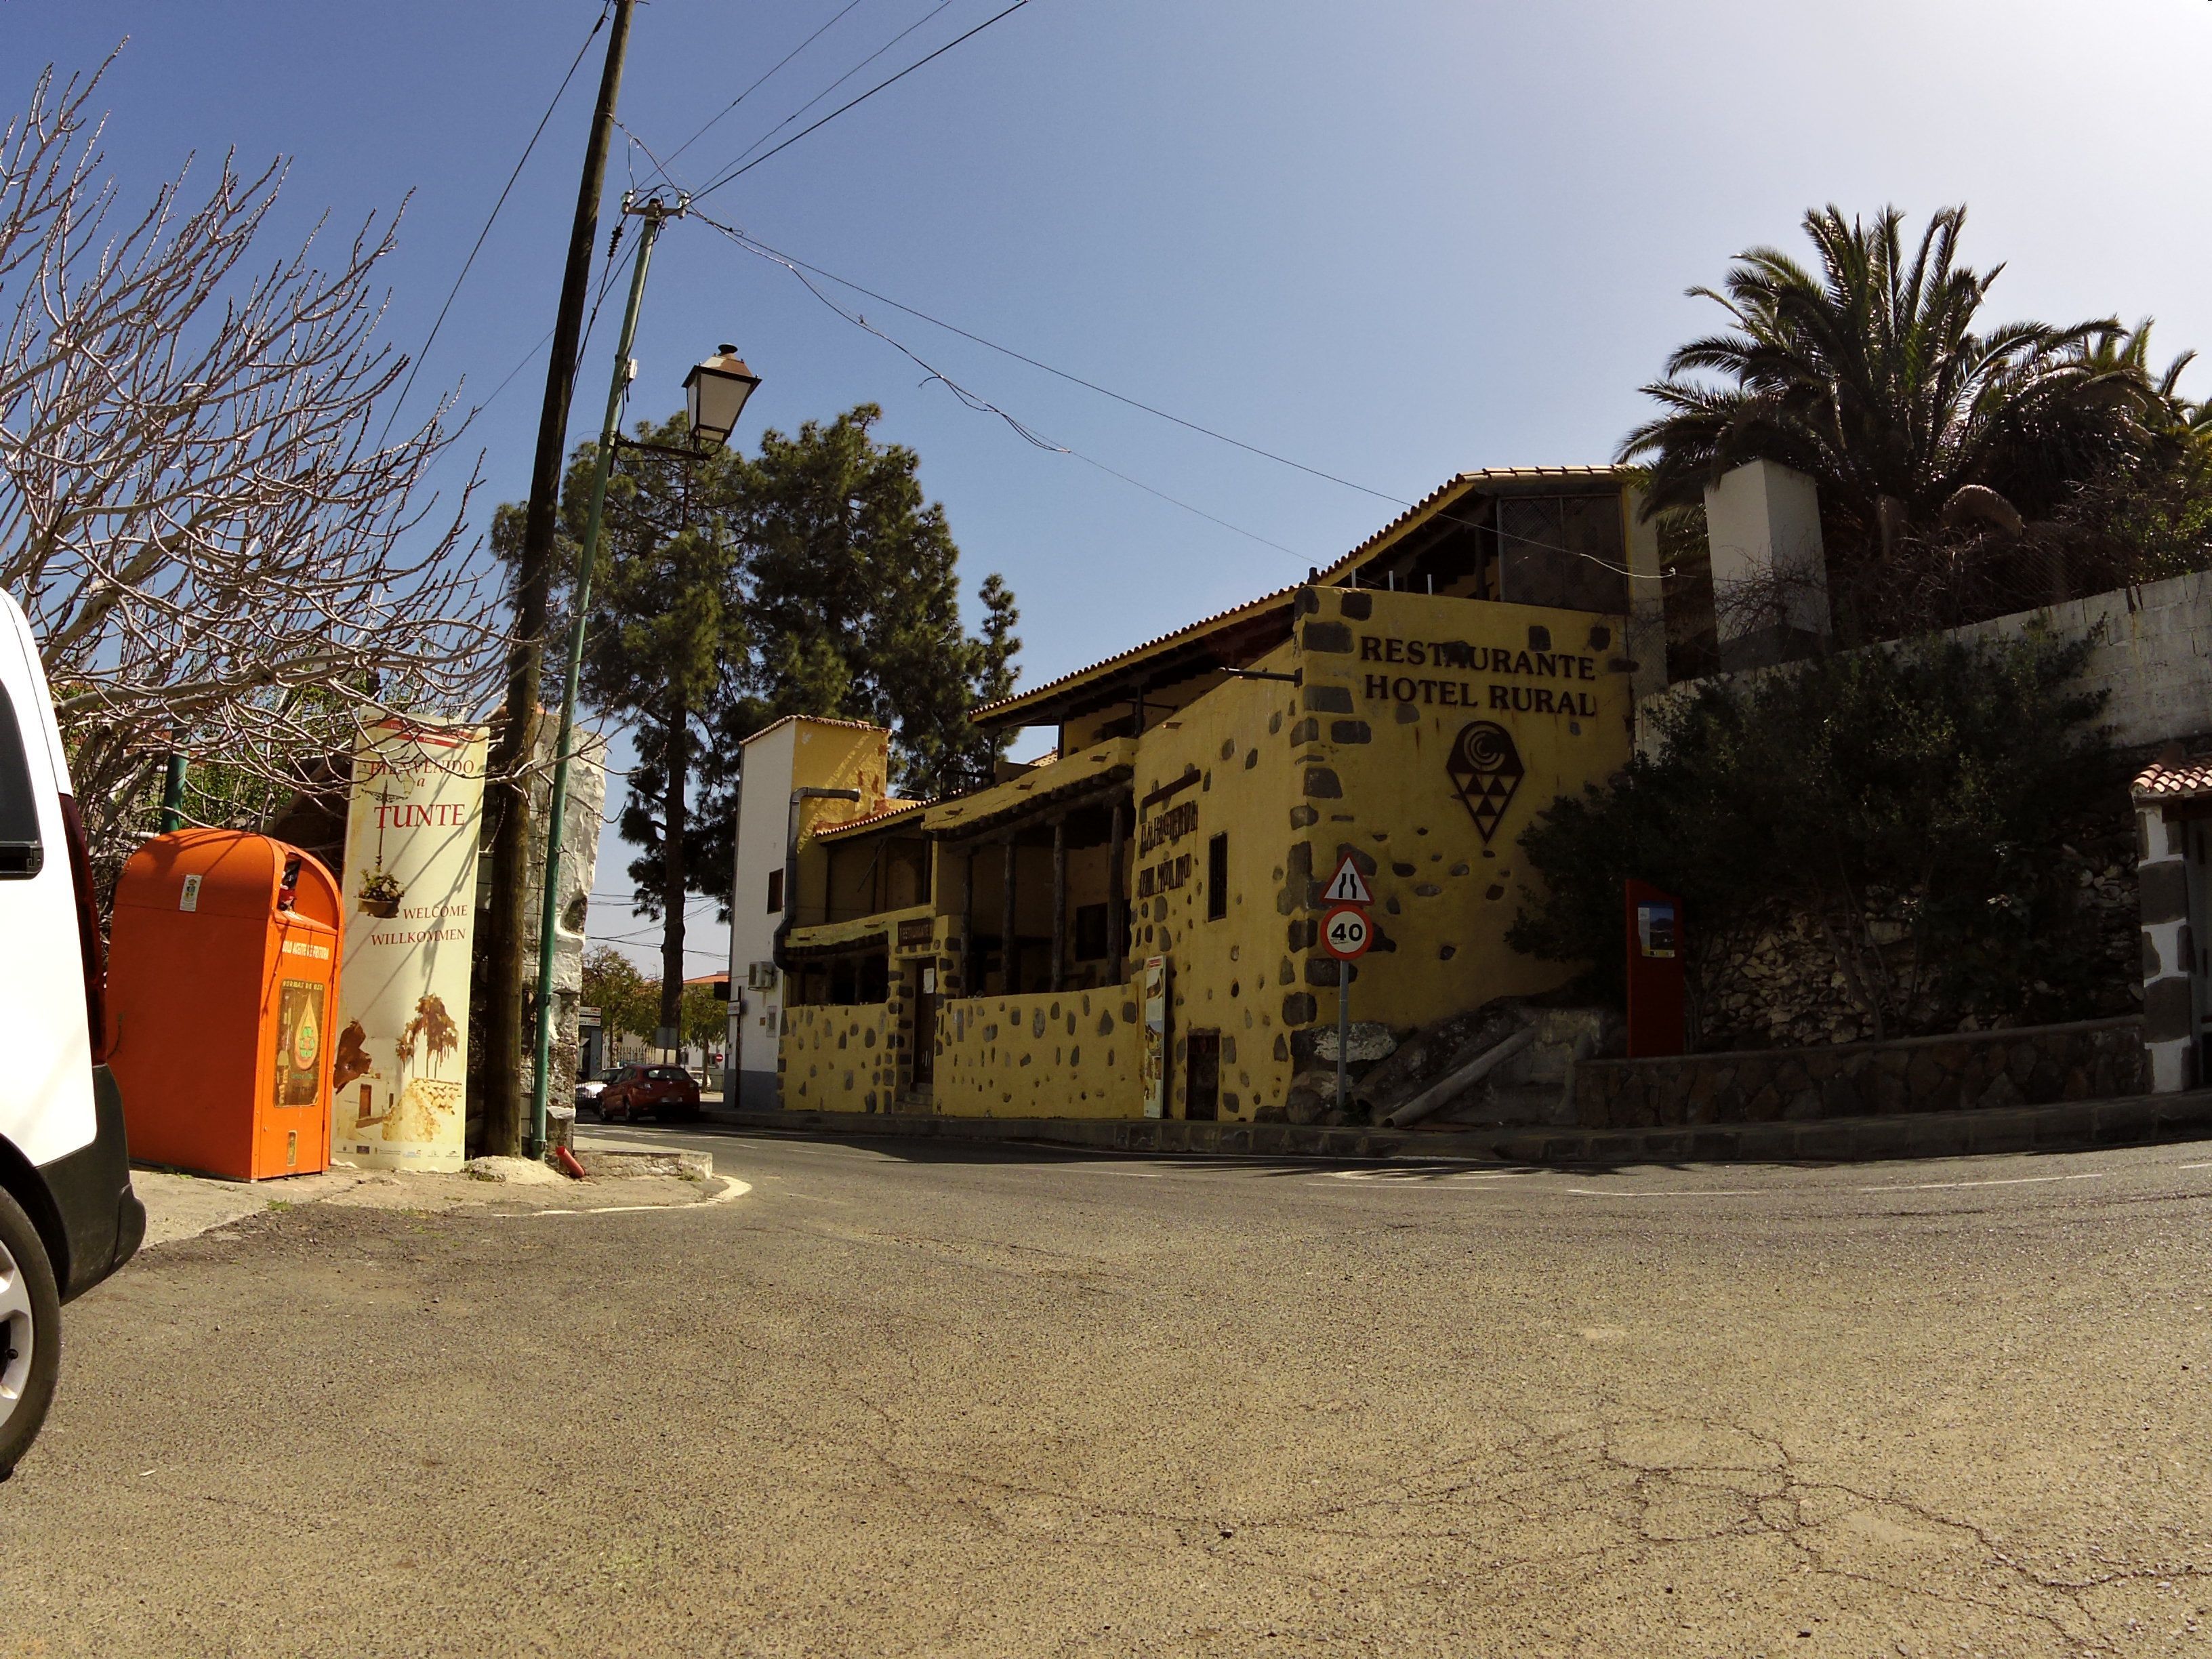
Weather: snowy
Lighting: day
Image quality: good
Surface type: driving surface
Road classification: service, track
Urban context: low density rural
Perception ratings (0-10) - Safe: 4.96, Lively: 6.84, Beautiful: 2.37, Boring: 4.28, Depressing: 7.83, Wealthy: 5.66